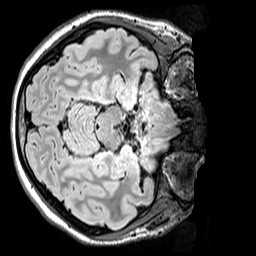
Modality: FLAIR
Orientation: axial
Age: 14
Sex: female
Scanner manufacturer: siemens
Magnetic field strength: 3 T
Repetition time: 5 s
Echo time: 0.388 s